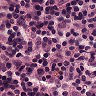
Metastatic tissue present: no